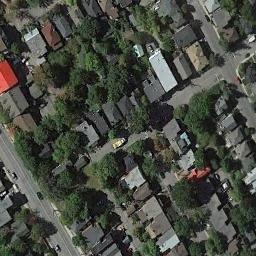
Label: residential